Question: I have some 'EditText's inside the layout I have defined for the view of a custom DialogFragment. I put margins to the right of them. But its not reflecting when the DialogFragment is rendered on the screen.
'''
<?xml version="1.0" encoding="utf-8"?>
<RelativeLayout xmlns:android="http://schemas.android.com/apk/res/android"
android:layout_width="match_parent"
android:layout_height="match_parent"
android:background="@color/lightBlack" >
<Button
android:id="@+id/loginDialogCloseButton"
android:layout_width="50dp"
android:layout_height="50dp"
android:background="@drawable/btn_dialog_disable"
android:layout_alignParentRight="true"
android:layout_alignParentTop="true"
android:layout_marginTop="10dp"
android:layout_marginRight="20dp"
/>
<TextView
android:id="@+id/loginNameTextView"
android:layout_width="wrap_content"
android:layout_height="wrap_content"
android:text="NAME"
android:layout_alignParentLeft="true"
android:layout_marginLeft="10dp"
android:layout_alignBottom="@+id/loginNameEditText"
android:layout_marginBottom="10dp"
android:textStyle="bold"
android:textColor="@android:color/darker_gray"
/>
<EditText
android:id="@+id/loginNameEditText"
android:layout_width="wrap_content"
android:layout_height="wrap_content"
android:layout_alignLeft="@+id/loginPasswordEditText"
android:layout_alignParentRight="true"
android:layout_marginRight="20dp"
android:layout_below="@+id/loginDialogCloseButton"
android:layout_marginTop="20dp"
android:layout_toRightOf="@+id/loginNameTextView" />
<TextView
android:id="@+id/loginPasswordTextView"
android:layout_width="wrap_content"
android:layout_height="wrap_content"
android:text="PASSWORD"
android:layout_alignParentLeft="true"
android:layout_marginLeft="10dp"
android:layout_alignBottom="@+id/loginPasswordEditText"
android:layout_marginBottom="10dp"
android:textStyle="bold"
android:textColor="@android:color/darker_gray"
/>
<EditText
android:id="@+id/loginPasswordEditText"
android:inputType="textPassword"
android:layout_width="wrap_content"
android:layout_height="wrap_content"
android:layout_below="@+id/loginNameEditText"
android:layout_toRightOf="@+id/loginPasswordTextView"
android:layout_alignParentRight="true"
android:layout_marginRight="20dp"
android:layout_marginTop="20dp"
android:layout_marginLeft="10dp"
/>
<Button
android:id="@+id/loginButton"
android:layout_width="wrap_content"
android:layout_height="wrap_content"
android:layout_alignRight="@+id/loginPasswordEditText"
android:layout_below="@+id/loginPasswordEditText"
android:layout_marginTop="20dp"
android:text="LOGIN"
android:gravity="center"
android:textColor="@color/lightBlack"
android:textStyle="bold" />
</RelativeLayout>
'''
'''
@SuppressLint("ValidFragment")
public class LoginDialog extends DialogFragment {
//*******interface for communicating with the host********//
public interface LoginCommunicator{
public void getLoginCredentials(String name,String password);
}
LoginCommunicator listener;
//******default constructor*********************//
public LoginDialog() {
// TODO Auto-generated constructor stub
}
public LoginDialog(FragmentSettings fragmentSettings) {
// TODO Auto-generated constructor stub
listener=fragmentSettings;
}
/*//********from stackOverflow: it's safer to add the request for
a title-less window in the onCreateDialog() method instead of
onCreateView(). This way you can prevent ennoying NPE when
you're not using your fragment as a Dialog
*/
@Override
public Dialog onCreateDialog(Bundle savedInstanceState) {
// TODO Auto-generated method stub
Dialog dialog= super.onCreateDialog(savedInstanceState);
dialog.getWindow().requestFeature(Window.FEATURE_NO_TITLE);
return dialog;
}
@Override
public View onCreateView(LayoutInflater inflater, ViewGroup container,
Bundle savedInstanceState) {
// TODO Auto-generated method stub
View view=inflater.inflate(R.layout.login_dialog, container);
// getDialog().setTitle("LOGIN");
// getDialog().getWindow().setBackgroundDrawable(new ColorDrawable(android.graphics.Color.TRANSPARENT));
final EditText loginNameEditText=(EditText)view.findViewById(R.id.loginNameEditText);
final EditText loginPasswordEditText=(EditText)view.findViewById(R.id.loginPasswordEditText);
Button loginButton=(Button) view.findViewById(R.id.loginButton);
loginButton.setOnClickListener(new View.OnClickListener() {
@Override
public void onClick(View arg0) {
// TODO Auto-generated method stub
String name=loginNameEditText.getText().toString();
String password=loginPasswordEditText.getText().toString();
listener.getLoginCredentials(name, password);
}
});
return view;
}
}
'''

so 'android:layout_marginRight="20dp"' is making no change I guess. How to get this change achieved ?
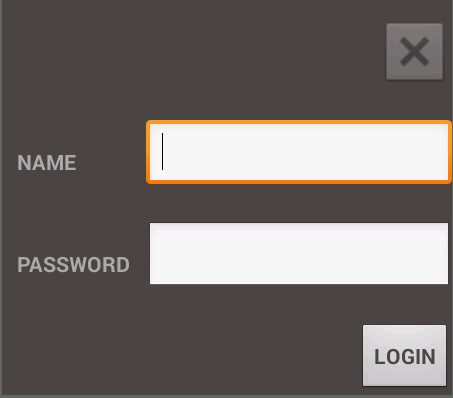
Answer: In some cases, the very outer 'margin' just does not work or gets cut to zero on some Android API versions. It mostly happens in 'AdapterView's and 'Dialog's.
If you use 'padding' instead, it'll work on all Android version.